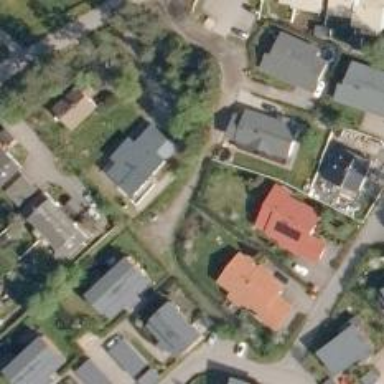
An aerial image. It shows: Living street.